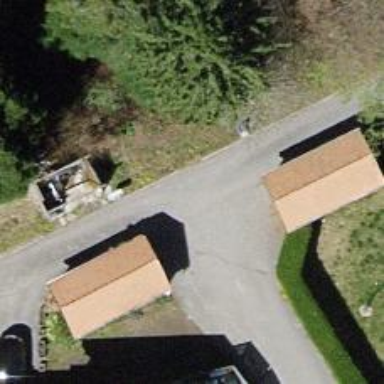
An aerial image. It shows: Alley classified as service road.